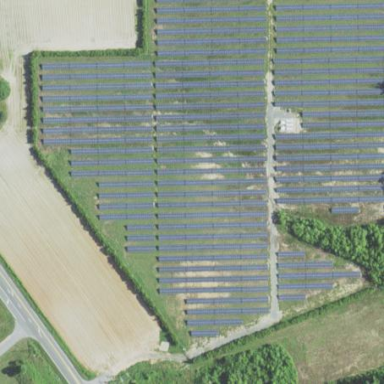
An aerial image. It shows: Solar power plant enclosed by fence. The plant generates electricity using photovoltaic technology.